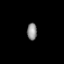
Tissue: prostate
Cell type: T cells
Senescence score: 0.7212
Nuclear area (px): 163
Mean DAPI intensity: 142.135